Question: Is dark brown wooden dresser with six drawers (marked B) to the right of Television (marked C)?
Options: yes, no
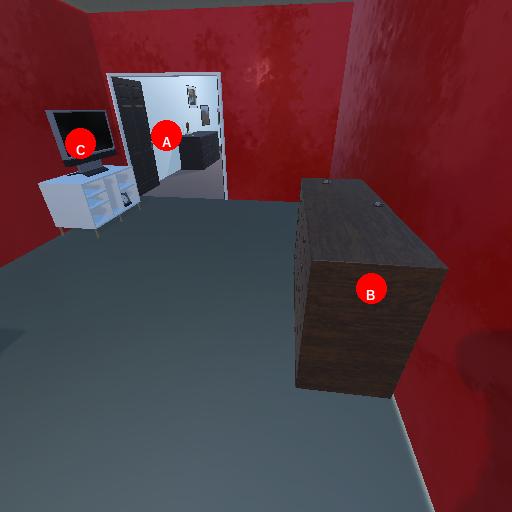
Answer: yes